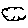
Label: cloud